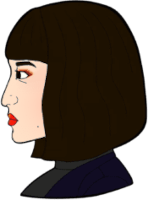
Label: 4_Yes_Chad